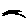
Label: line